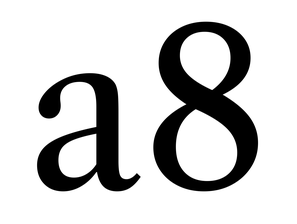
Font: LibreCaslonText_Regular